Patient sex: M
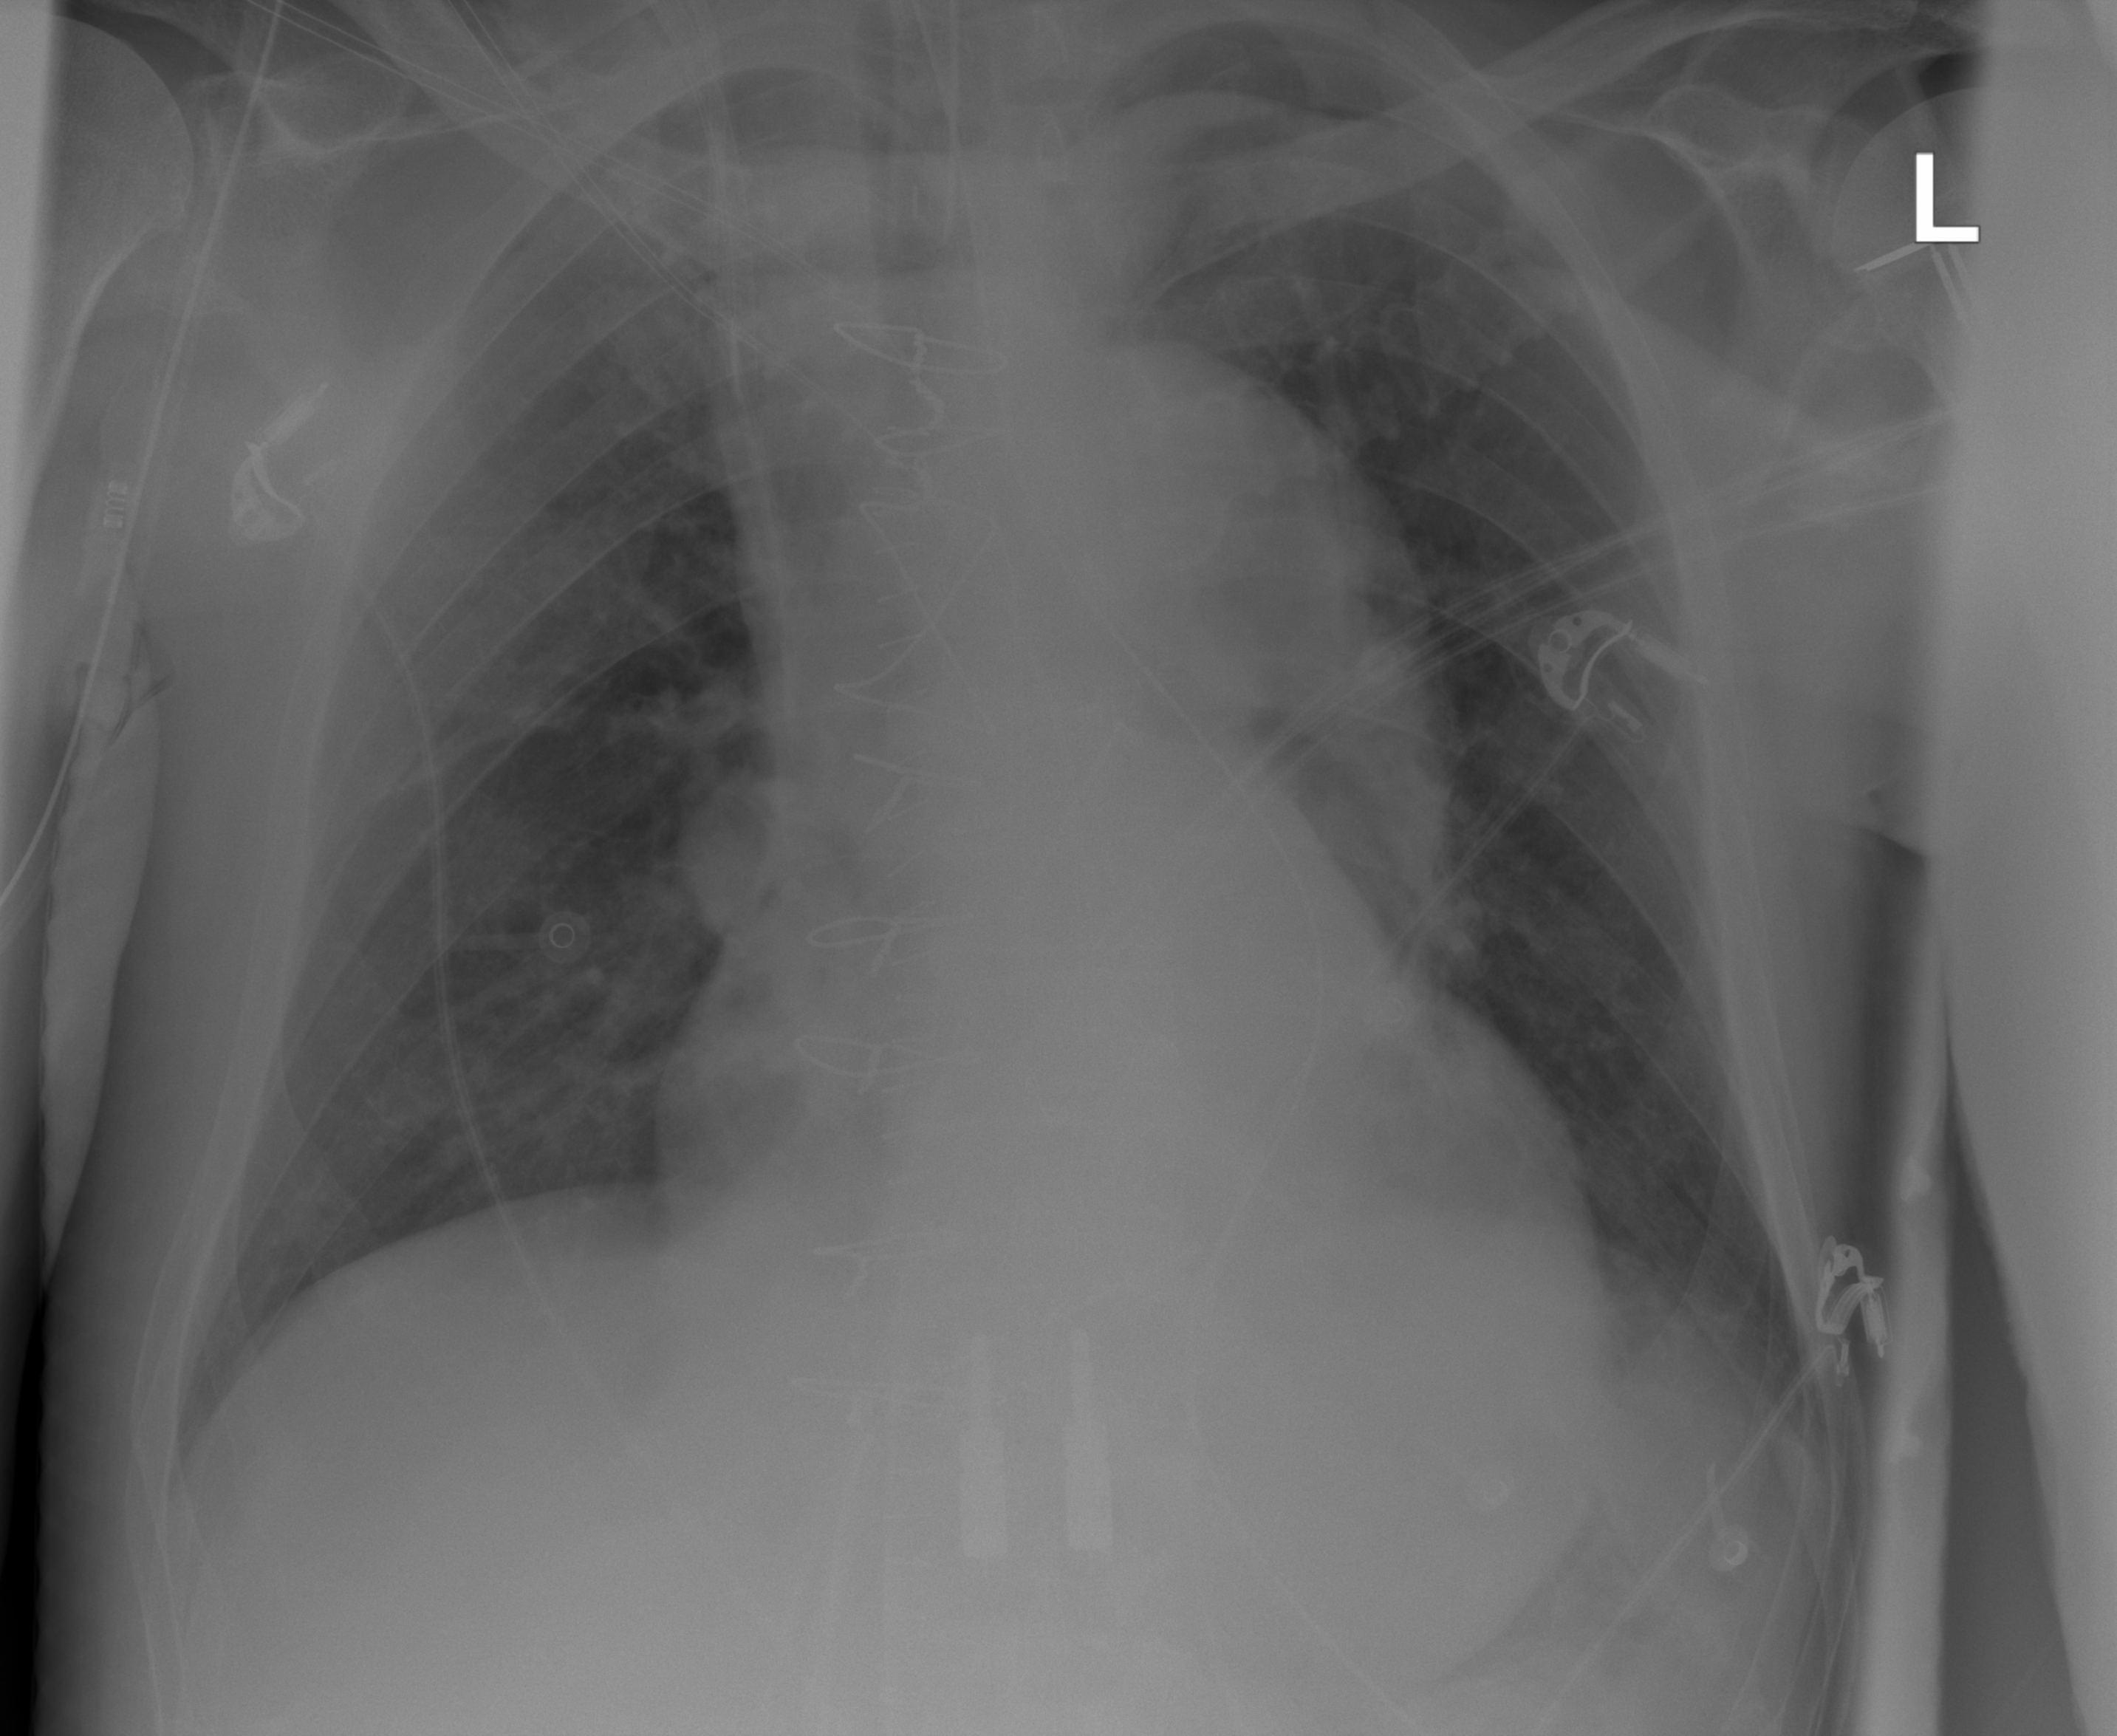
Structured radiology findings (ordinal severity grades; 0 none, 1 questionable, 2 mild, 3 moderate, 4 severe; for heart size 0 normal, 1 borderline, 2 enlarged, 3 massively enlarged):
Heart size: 2
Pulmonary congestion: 2
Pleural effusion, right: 0
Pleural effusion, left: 0
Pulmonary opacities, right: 0
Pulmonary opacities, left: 0
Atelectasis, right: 0
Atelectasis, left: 0